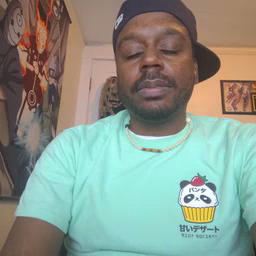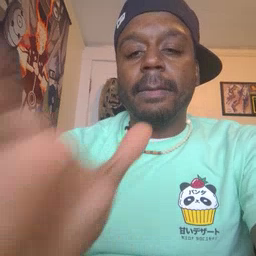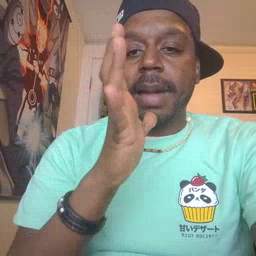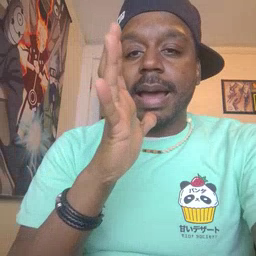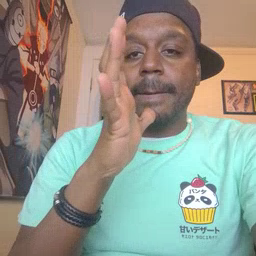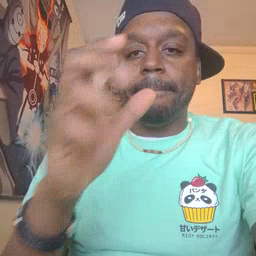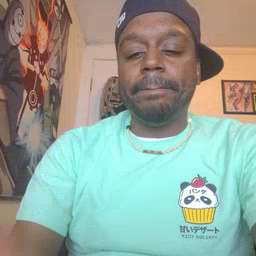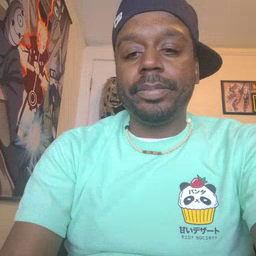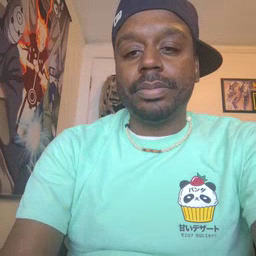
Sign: mom